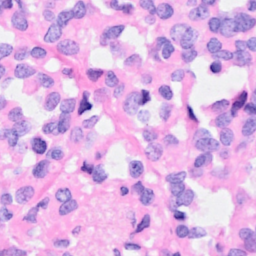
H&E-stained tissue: Breast